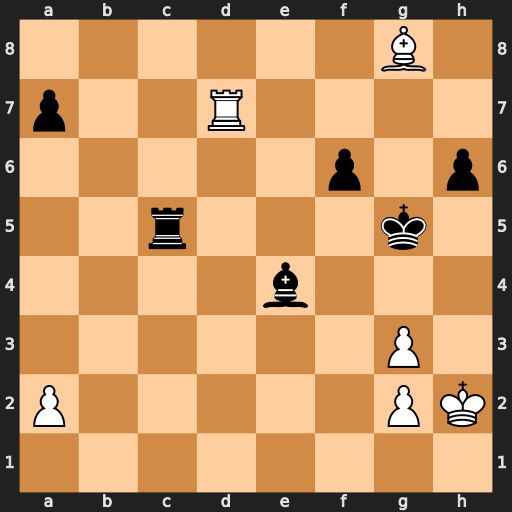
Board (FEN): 6B1/p2R4/5p1p/2r3k1/4b3/6P1/P5PK/8
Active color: w
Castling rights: -
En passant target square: -
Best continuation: Rg7+ Kf5 Bh7+ Ke6 Bxe4